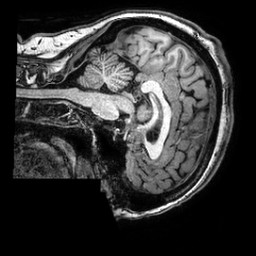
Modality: T1w
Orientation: sagittal
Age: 40
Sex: female
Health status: healthy